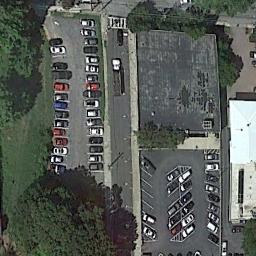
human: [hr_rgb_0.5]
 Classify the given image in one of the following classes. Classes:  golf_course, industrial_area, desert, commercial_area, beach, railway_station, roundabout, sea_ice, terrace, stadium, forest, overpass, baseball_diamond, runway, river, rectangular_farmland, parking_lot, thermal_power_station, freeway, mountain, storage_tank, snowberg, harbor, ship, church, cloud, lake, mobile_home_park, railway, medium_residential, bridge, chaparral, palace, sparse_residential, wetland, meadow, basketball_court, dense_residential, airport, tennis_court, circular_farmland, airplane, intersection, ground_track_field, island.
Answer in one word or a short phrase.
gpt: parking_lot